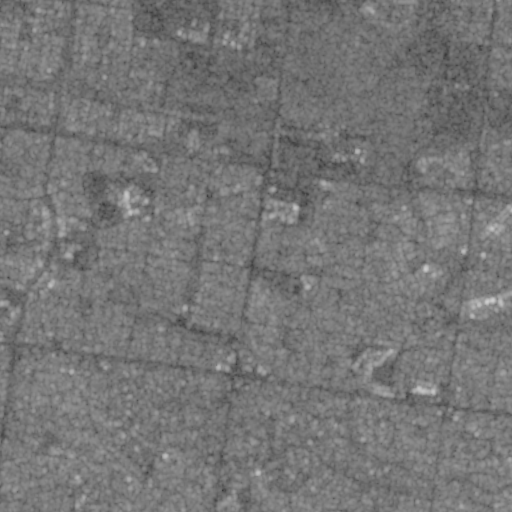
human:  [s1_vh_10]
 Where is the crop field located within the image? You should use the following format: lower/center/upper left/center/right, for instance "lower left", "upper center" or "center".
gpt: The crop field is located in the upper center of the image.
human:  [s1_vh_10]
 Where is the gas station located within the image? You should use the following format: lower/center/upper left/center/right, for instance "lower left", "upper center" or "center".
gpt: The gas station is located in the lower right of the image.
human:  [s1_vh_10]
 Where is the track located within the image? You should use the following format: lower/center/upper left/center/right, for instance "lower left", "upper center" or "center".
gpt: The track is located in the lower center of the image.
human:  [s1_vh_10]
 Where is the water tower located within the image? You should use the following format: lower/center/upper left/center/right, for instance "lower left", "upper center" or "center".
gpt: The water tower is located in the center left of the image.
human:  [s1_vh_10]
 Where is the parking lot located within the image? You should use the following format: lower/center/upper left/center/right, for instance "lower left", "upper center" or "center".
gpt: There is no parking lot in the image.

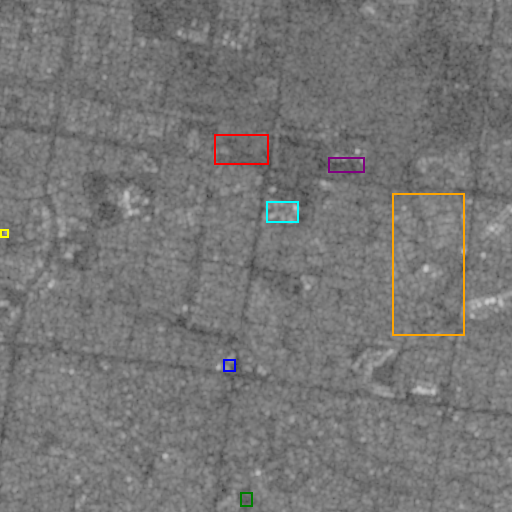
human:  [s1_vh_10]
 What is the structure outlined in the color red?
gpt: The structure outlined in red is a crop field.
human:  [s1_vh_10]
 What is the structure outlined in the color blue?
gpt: The structure outlined in blue is a gas station.
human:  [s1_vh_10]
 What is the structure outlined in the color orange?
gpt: The structure outlined in orange is a park.
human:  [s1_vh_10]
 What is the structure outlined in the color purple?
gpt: The structure outlined in purple is a parking lot.
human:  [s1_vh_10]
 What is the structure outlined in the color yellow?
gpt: The structure outlined in yellow is a storage tank.
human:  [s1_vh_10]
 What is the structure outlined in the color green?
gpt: The structure outlined in green is a track.
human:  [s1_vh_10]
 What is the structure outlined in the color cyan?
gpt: The structure outlined in cyan is a building.
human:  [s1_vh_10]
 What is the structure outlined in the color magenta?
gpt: There is no magenta outline.